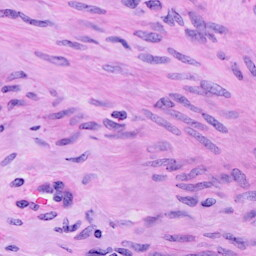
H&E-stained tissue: Cervix